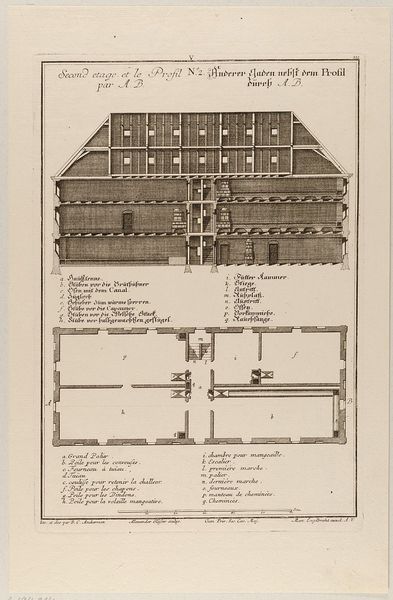
Titel: Profil und Grundriss eines Hühnerhauses
Künstler: Martin Engelbrecht
Standort: Hamburg
Institution: Museum für Kunst und Gewerbe Hamburg
Schlagwörter: barock, papier, grafik, graphik, fotografie, photographie, druckgraphik, druckgrafik, radierung, entwurf, plan, grundriss, wasserzeichen, tieren, versorgung, unterbringung, reproduktionen, barockzeit, barockzeitalter, druckerzeugnisse, architekturdarstellungen, gebäudes, ornamentstich, vorlageblätter